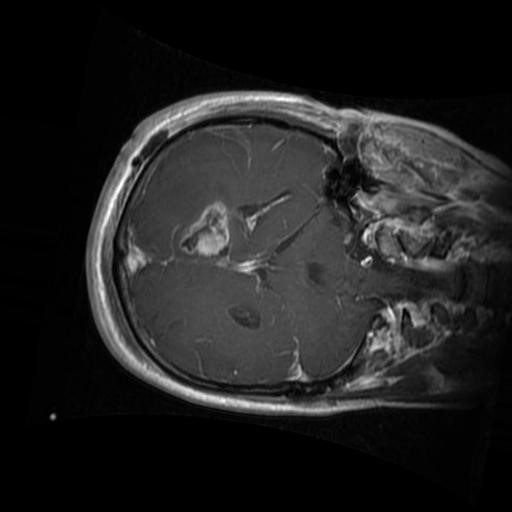
Label: brain_glioma